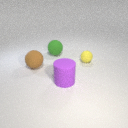
small yellow rubber sphere to the right of large green rubber sphere